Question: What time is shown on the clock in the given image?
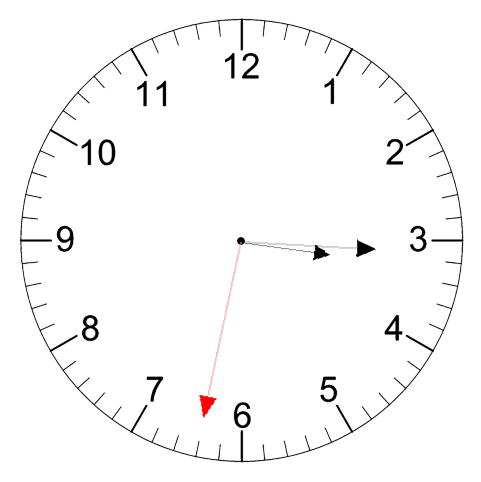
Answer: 03:15:32